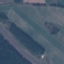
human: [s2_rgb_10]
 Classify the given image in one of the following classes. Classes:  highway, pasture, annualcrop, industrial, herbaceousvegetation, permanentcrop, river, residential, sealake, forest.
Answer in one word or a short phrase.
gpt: Highway